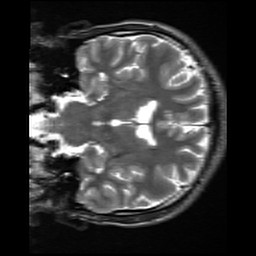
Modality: inplaneT2
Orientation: coronal
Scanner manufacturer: siemens
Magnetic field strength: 3 T
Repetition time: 7.02 s
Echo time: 0.069 s